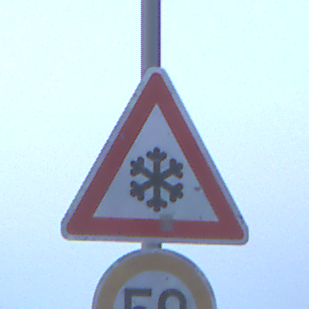
Verkehrszeichen: SchneeOderEisglaette
Zusatzzeichen unten: Geschwindigkeit50
Umgebung: Outdoor, Urban
Tageszeit: Dawn
Wetter: Clear
Licht: Natural
Jahreszeit: NotSpecified
Kontrast: LowContrast